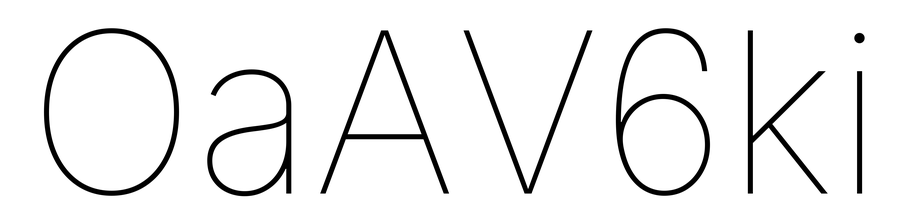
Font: Inter_Thin